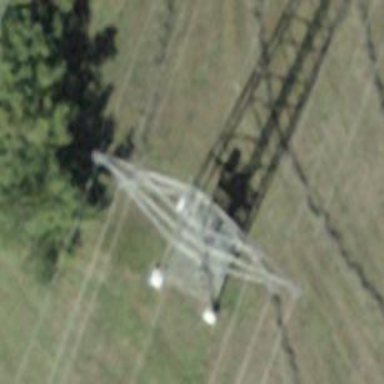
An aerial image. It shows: Power tower.